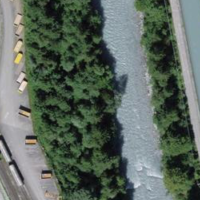
EUNIS habitat code: 15
Species observed at this site:
Stachys sylvatica